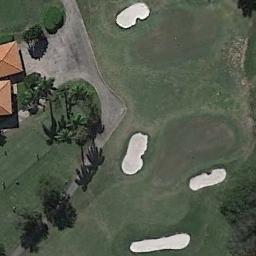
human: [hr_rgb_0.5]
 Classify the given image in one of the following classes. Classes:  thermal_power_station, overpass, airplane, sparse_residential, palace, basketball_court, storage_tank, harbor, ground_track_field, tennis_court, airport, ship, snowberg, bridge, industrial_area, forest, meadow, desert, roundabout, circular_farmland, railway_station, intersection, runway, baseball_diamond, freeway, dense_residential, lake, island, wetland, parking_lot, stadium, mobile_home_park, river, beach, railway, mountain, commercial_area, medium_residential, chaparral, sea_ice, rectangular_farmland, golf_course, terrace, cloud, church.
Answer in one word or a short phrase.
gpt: golf_course